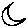
Label: moon